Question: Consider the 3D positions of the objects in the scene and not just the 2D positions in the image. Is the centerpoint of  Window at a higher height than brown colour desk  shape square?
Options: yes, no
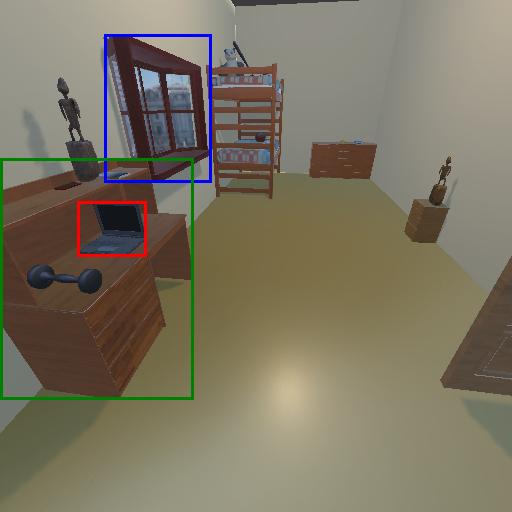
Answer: yes